Interaction volume radius: 10 \u00c5
Interaction volume height: 10 \u00c5
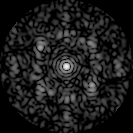
Disorder parameter: 0.6577